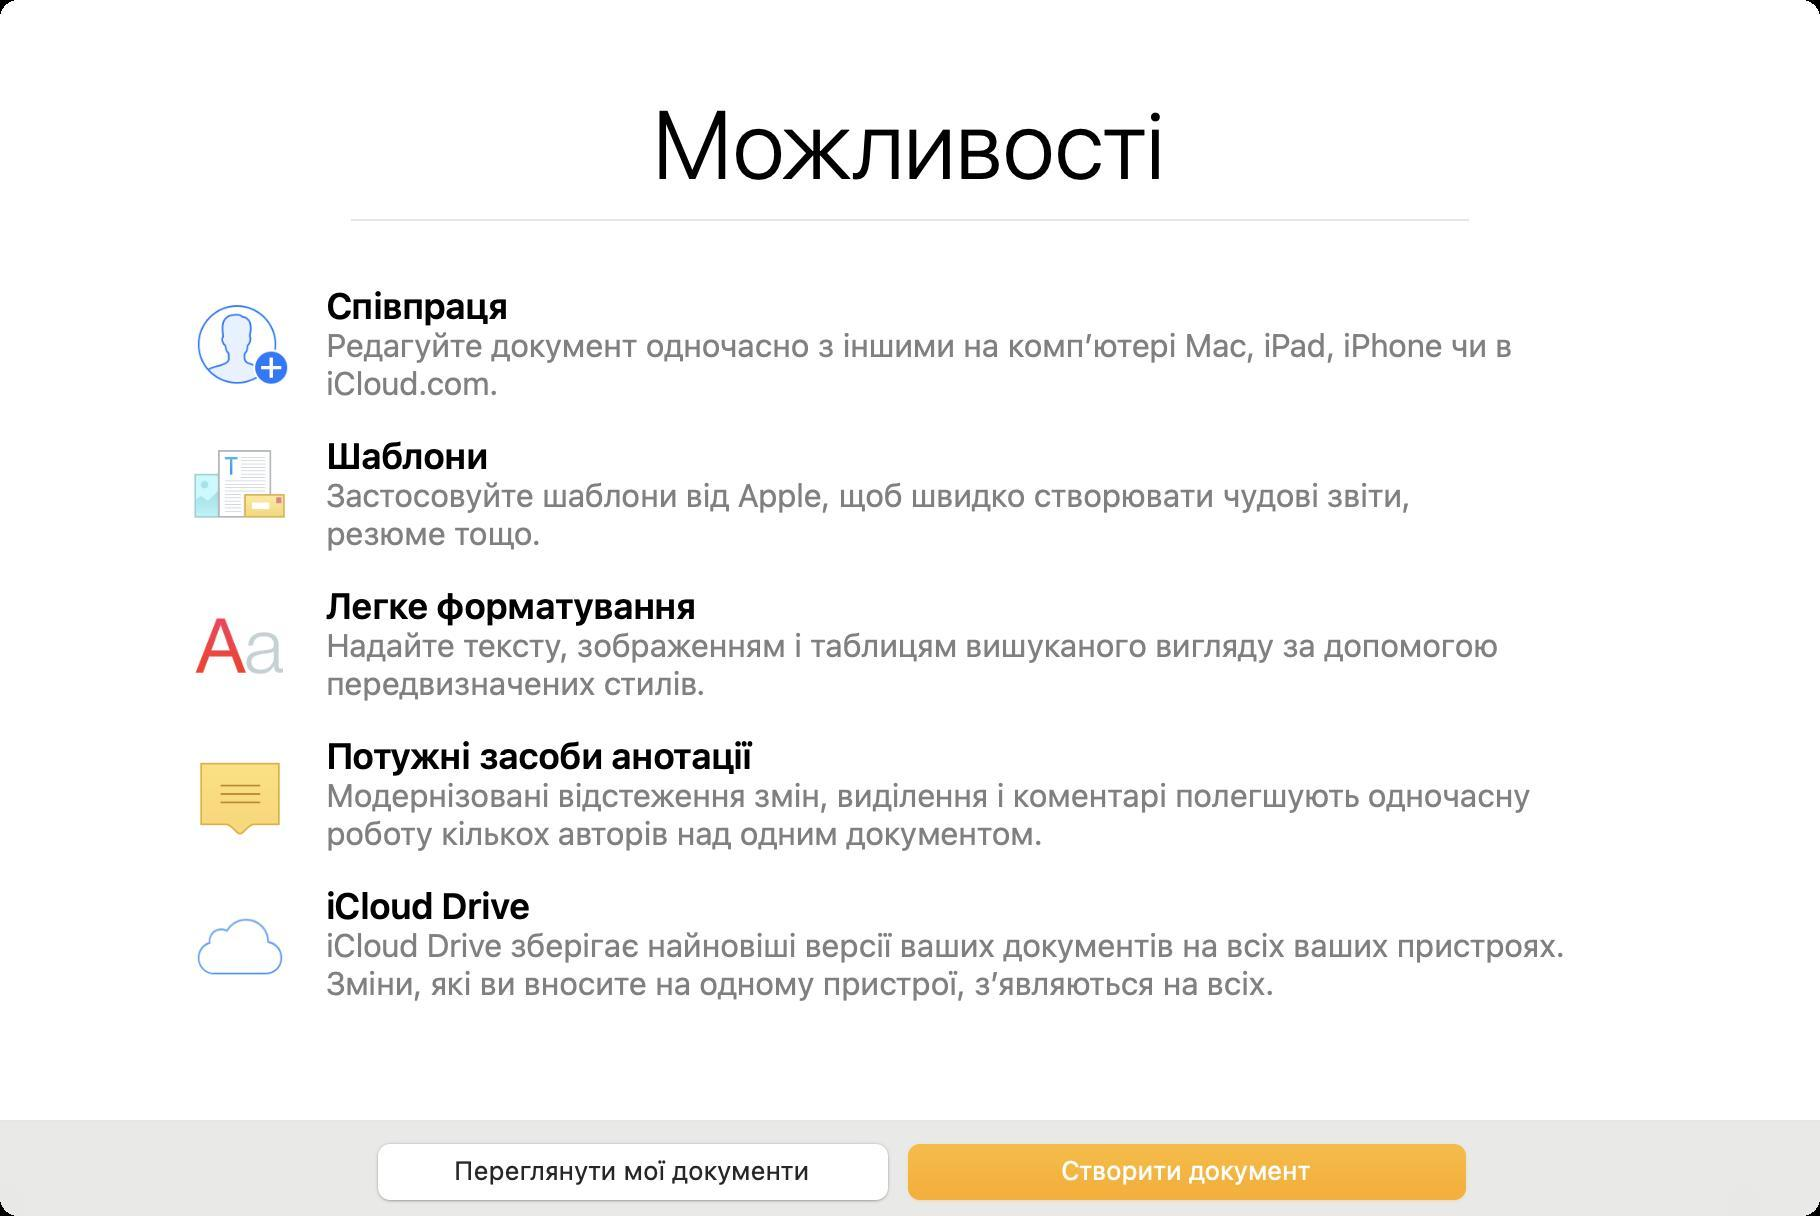
Accessibility tree:
{"name": "Вас_вітає_Pages!", "role": "AXWindow", "description": null, "role_description": "діалогове вікно", "value": null, "position": "409.00;141.00", "size": "910;608", "children": [{"name": null, "role": "AXStaticText", "description": null, "role_description": "текст", "value": "Можливості", "position": "323.00;43.50", "size": "264;56", "children": []}, {"name": null, "role": "AXImage", "description": "start mac firstlaunch icon 1", "role_description": "зображення", "value": null, "position": "93.00;145.00", "size": "54;54", "children": []}, {"name": null, "role": "AXStaticText", "description": null, "role_description": "текст", "value": "Співпраця", "position": "161.00;142.50", "size": "658;21", "children": []}, {"name": null, "role": "AXStaticText", "description": null, "role_description": "текст", "value": "Редагуйте документ одночасно з іншими на компʼютері Mac, iPad, iPhone чи в iCloud.com.", "position": "161.00;163.50", "size": "658;38", "children": []}, {"name": null, "role": "AXImage", "description": "start mac firstlaunch icon 2", "role_description": "зображення", "value": null, "position": "93.00;220.00", "size": "54;54", "children": []}, {"name": null, "role": "AXStaticText", "description": null, "role_description": "текст", "value": "Шаблони", "position": "161.00;217.50", "size": "658;21", "children": []}, {"name": null, "role": "AXStaticText", "description": null, "role_description": "текст", "value": "Застосовуйте шаблони від Apple, щоб швидко створювати чудові звіти, резюме тощо.", "position": "161.00;238.50", "size": "658;38", "children": []}, {"name": null, "role": "AXImage", "description": "start mac firstlaunch icon 3", "role_description": "зображення", "value": null, "position": "93.00;295.00", "size": "54;54", "children": []}, {"name": null, "role": "AXStaticText", "description": null, "role_description": "текст", "value": "Легке форматування", "position": "161.00;292.50", "size": "658;21", "children": []}, {"name": null, "role": "AXStaticText", "description": null, "role_description": "текст", "value": "Надайте тексту, зображенням і таблицям вишуканого вигляду за допомогою передвизначених стилів.", "position": "161.00;313.50", "size": "658;38", "children": []}, {"name": null, "role": "AXImage", "description": "start mac firstlaunch icon 4", "role_description": "зображення", "value": null, "position": "93.00;370.00", "size": "54;54", "children": []}, {"name": null, "role": "AXStaticText", "description": null, "role_description": "текст", "value": "Потужні засоби анотації", "position": "161.00;367.50", "size": "658;21", "children": []}, {"name": null, "role": "AXStaticText", "description": null, "role_description": "текст", "value": "Модернізовані відстеження змін, виділення і коментарі полегшують одночасну роботу кількох авторів над одним документом.", "position": "161.00;388.50", "size": "658;38", "children": []}, {"name": null, "role": "AXImage", "description": "start mac firstlaunch icon 5", "role_description": "зображення", "value": null, "position": "93.00;445.00", "size": "54;54", "children": []}, {"name": null, "role": "AXStaticText", "description": null, "role_description": "текст", "value": "iCloud Drive", "position": "161.00;442.50", "size": "658;21", "children": []}, {"name": null, "role": "AXStaticText", "description": null, "role_description": "текст", "value": "iCloud Drive зберігає найновіші версії ваших документів на всіх ваших пристроях. Зміни, які ви вносите на одному пристрої, зʼявляються на всіх.", "position": "161.00;463.50", "size": "658;38", "children": []}, {"name": "Створити_документ", "role": "AXButton", "description": null, "role_description": "кнопка", "value": null, "position": "448.00;566.00", "size": "291;40", "children": []}, {"name": "Переглянути_мої_документи", "role": "AXButton", "description": null, "role_description": "кнопка", "value": null, "position": "183.00;566.00", "size": "267;40", "children": []}]}